Interaction volume radius: 10 \u00c5
Interaction volume height: 10 \u00c5
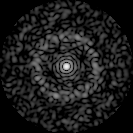
Disorder parameter: 0.8278